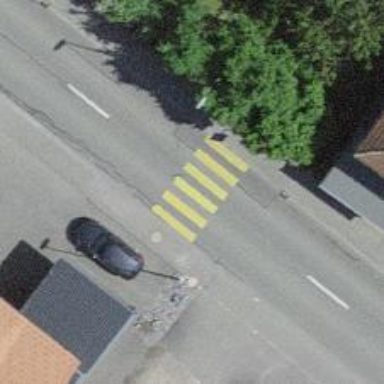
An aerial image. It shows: Uncontrolled zebra crossing on the road.